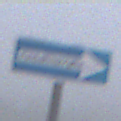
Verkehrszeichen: EinbahnstrasseRechtsweisend
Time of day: MorningAfternoon
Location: Outdoor (RoadRail)
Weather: Overcast
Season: NotSpecified
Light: Natural